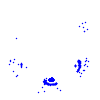
Particle: electron